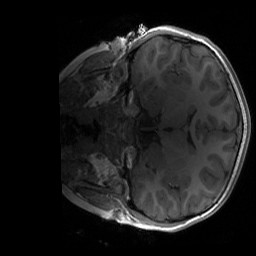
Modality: T1w
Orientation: coronal
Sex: male
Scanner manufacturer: siemens
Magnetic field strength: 3 T
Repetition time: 1.9 s
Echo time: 0.00243 s